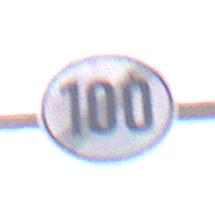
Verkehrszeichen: EndeGeschwindigkeit100
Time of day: Midday
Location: Outdoor (Nature)
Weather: PartlyCloudy
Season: NotSpecified
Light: Natural